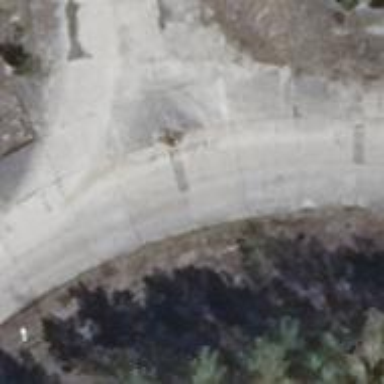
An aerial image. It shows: Service road.